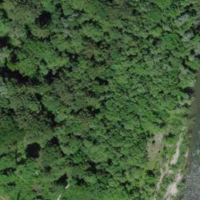
EUNIS habitat code: 41
Species observed at this site:
Fagus sylvatica
Mercurialis perennis